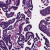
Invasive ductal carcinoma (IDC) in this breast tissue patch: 0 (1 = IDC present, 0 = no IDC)